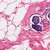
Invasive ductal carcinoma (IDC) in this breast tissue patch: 0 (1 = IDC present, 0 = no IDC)